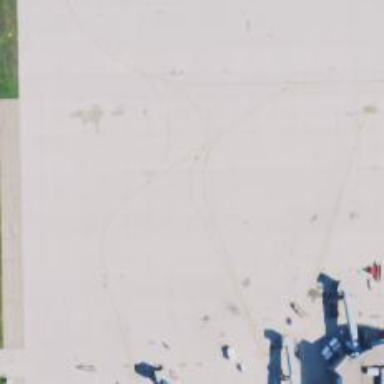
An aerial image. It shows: Image of taxiway at airport.